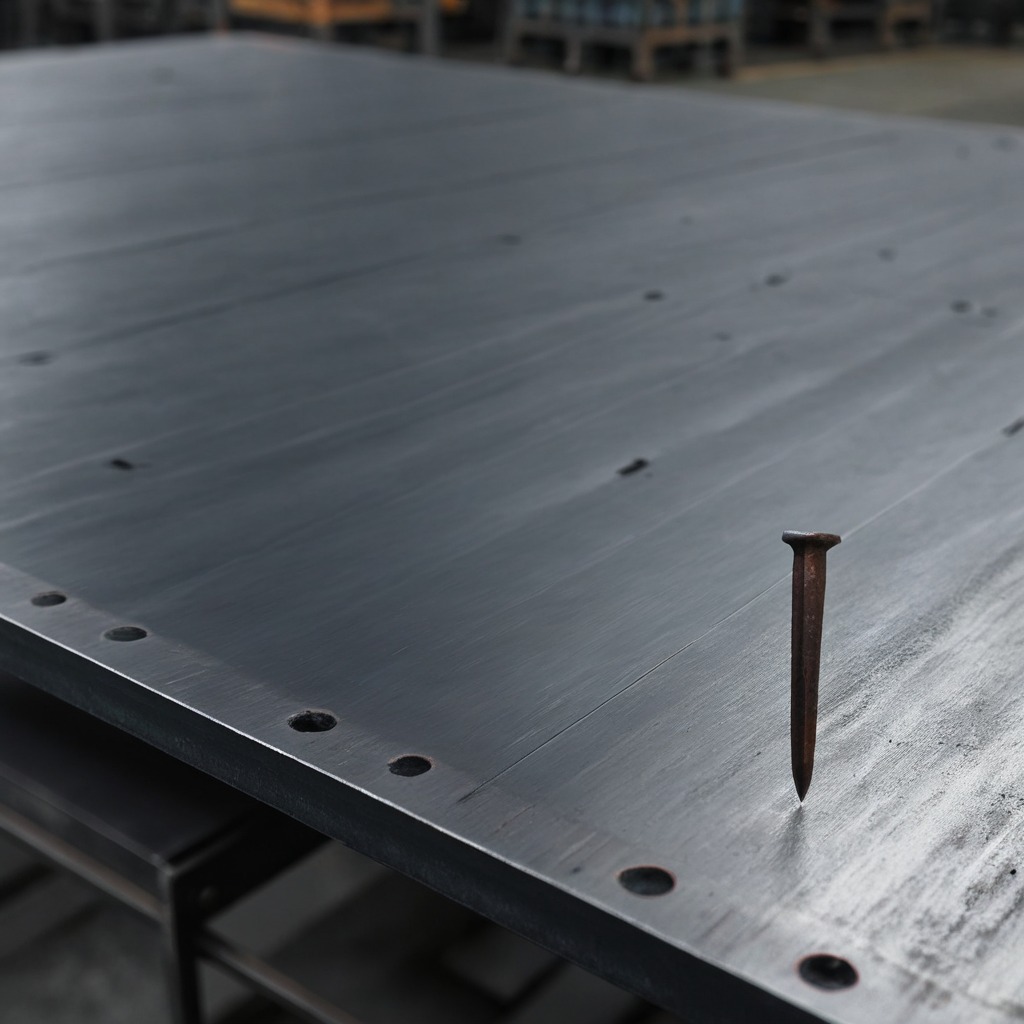
An iron nail is lying on a cold steel table in a mining workshop.